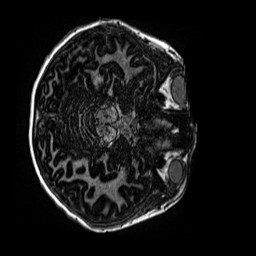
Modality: MP2RAGE
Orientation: axial
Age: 10
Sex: female
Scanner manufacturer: siemens
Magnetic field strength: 3 T
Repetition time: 4 s
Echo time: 0.00299 s